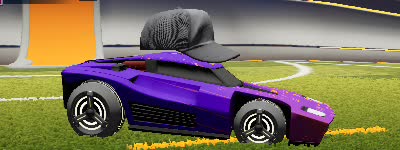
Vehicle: breakout